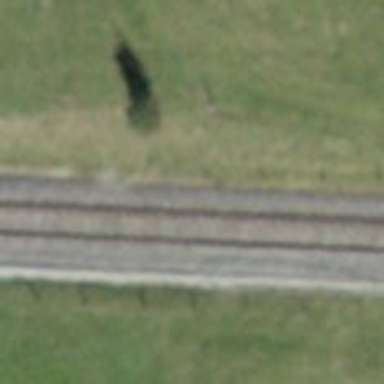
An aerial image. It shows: Single-track electrified railway with contact line.